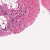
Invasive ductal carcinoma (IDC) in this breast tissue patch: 0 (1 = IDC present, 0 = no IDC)